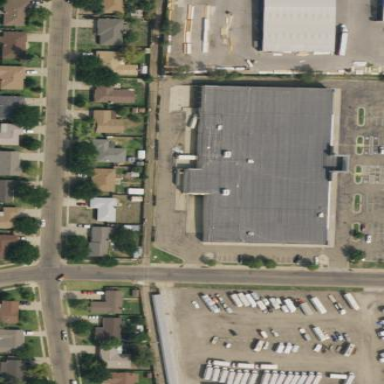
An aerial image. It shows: Building that houses furniture shop.